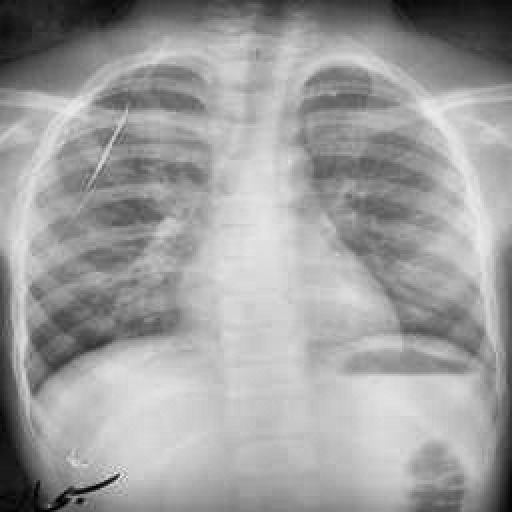
Finding: TUBERCULOSIS